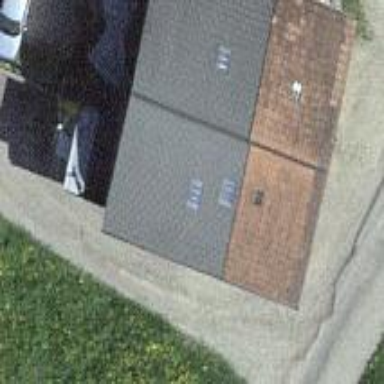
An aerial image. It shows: View of roof of building.